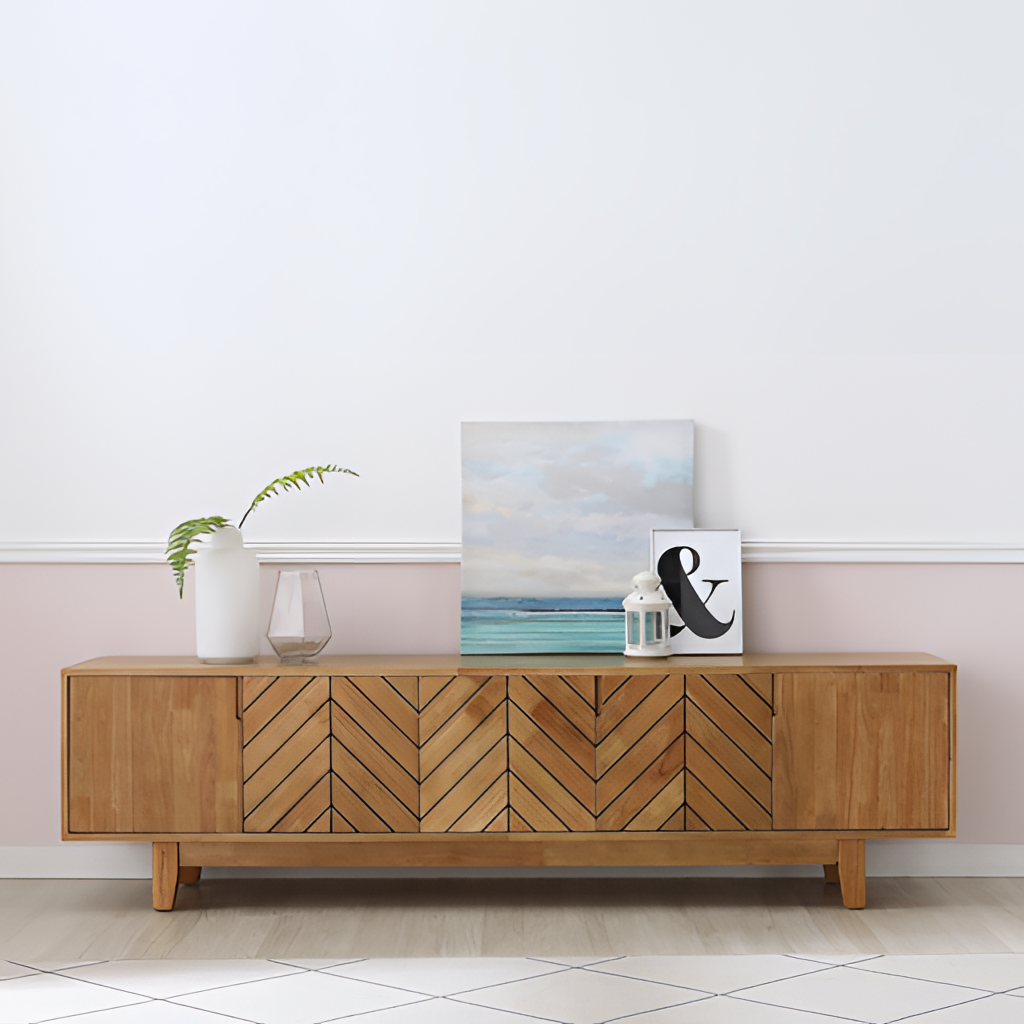
living room, wood cabinet, beige tile flooring, with large square pattern, paint wallpaper, with horizontal two tone pattern, contemporary